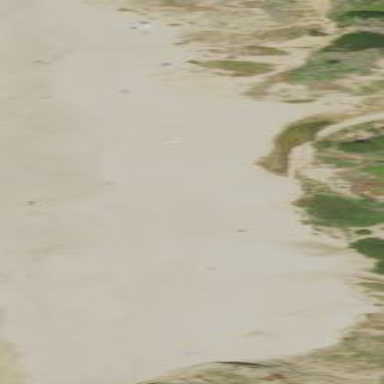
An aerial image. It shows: Scenic beach with natural beauty.